Field crop: maize
Growth stage: 2
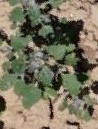
Species: chenopodium